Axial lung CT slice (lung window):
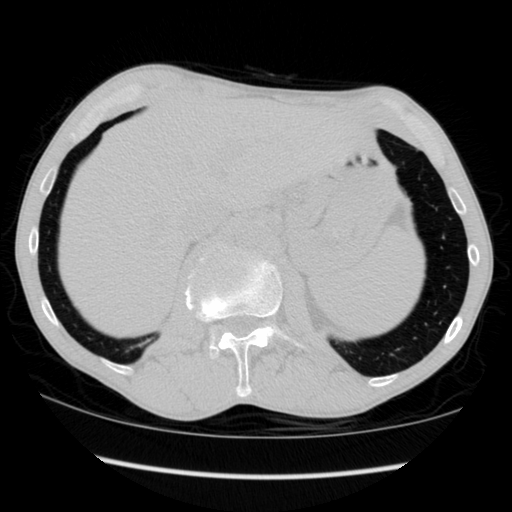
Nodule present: no